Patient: sex F, age 19
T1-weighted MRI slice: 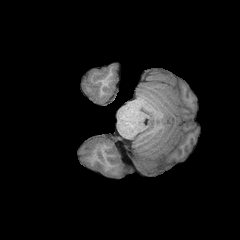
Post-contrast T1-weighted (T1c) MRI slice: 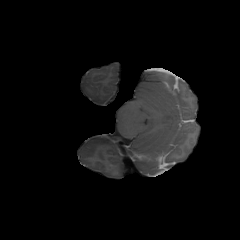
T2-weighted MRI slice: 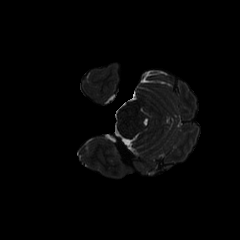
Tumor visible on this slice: no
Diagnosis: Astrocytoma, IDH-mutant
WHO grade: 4